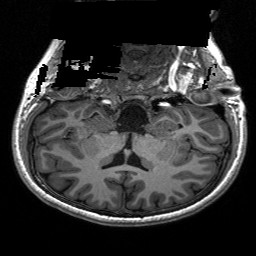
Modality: T1w
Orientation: sagittal
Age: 18
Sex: female
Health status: healthy
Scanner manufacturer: siemens
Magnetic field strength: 3 T
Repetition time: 3.2 s